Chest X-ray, AP view. Patient: 17 years old, sex F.
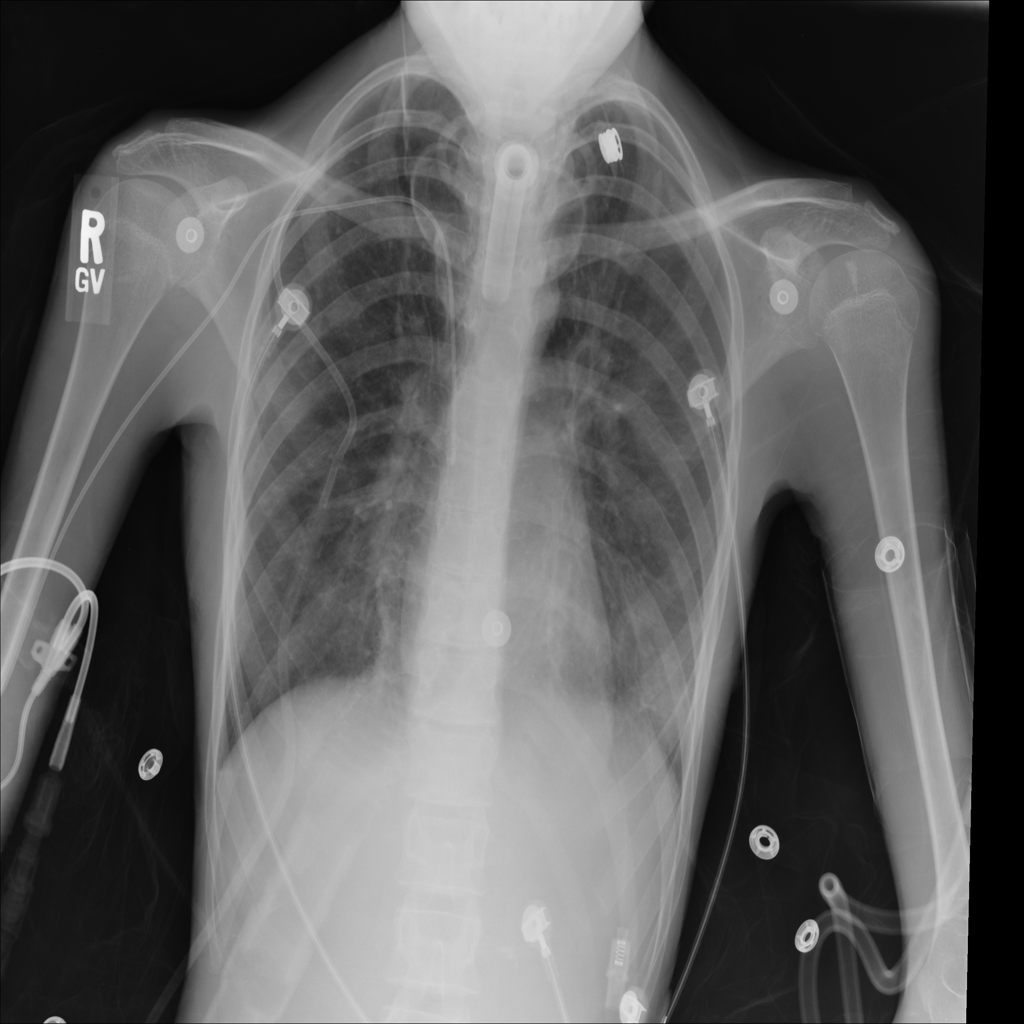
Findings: Atelectasis, Consolidation